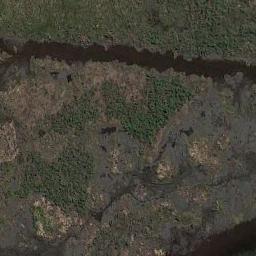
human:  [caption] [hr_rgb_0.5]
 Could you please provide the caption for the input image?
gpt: The wetland consists of bare land, Green plants and water .

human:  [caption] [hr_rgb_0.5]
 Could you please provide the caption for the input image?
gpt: There are a few brown bare lands in the river in a wetland with sparse green plants on the bare lands .

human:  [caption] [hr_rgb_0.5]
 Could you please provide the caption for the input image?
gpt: There are small creeks in the middle of this wetland .

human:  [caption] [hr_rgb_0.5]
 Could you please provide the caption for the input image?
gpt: Numerous waters of different sizes are surrounded by wetlands .

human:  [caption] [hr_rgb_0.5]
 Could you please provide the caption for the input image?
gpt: There are some green areas and a straight river on the wetland .